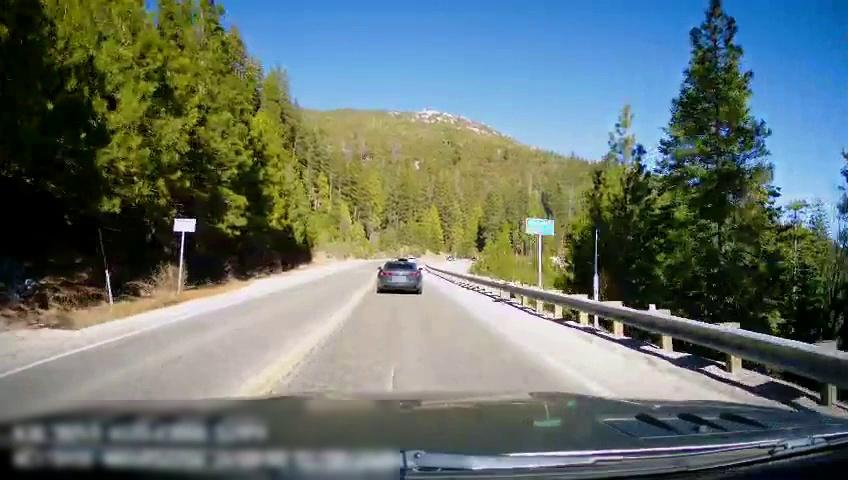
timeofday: Day
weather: Sunny
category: Drivable Space
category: Vehicles | Car
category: Vehicles | Car
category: Lanes | Opposite Lane
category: Lanes | Current Lane
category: Lanes | Opposite Lane
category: Lanes | Current Lane
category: Traffic | Signs